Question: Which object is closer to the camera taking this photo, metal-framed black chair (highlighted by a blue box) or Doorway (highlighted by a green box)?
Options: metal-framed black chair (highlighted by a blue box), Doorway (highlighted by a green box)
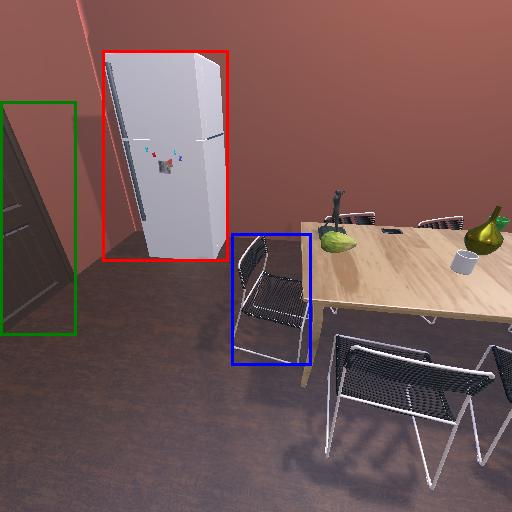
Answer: metal-framed black chair (highlighted by a blue box)